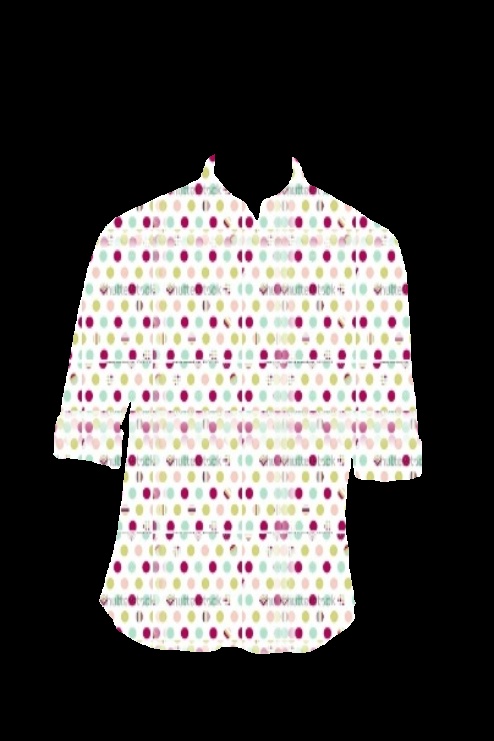
multi dot print button up tee